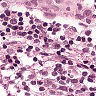
Metastatic tissue present: no